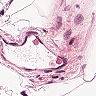
Metastatic tissue present: no